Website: home-depot
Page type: orders-overview
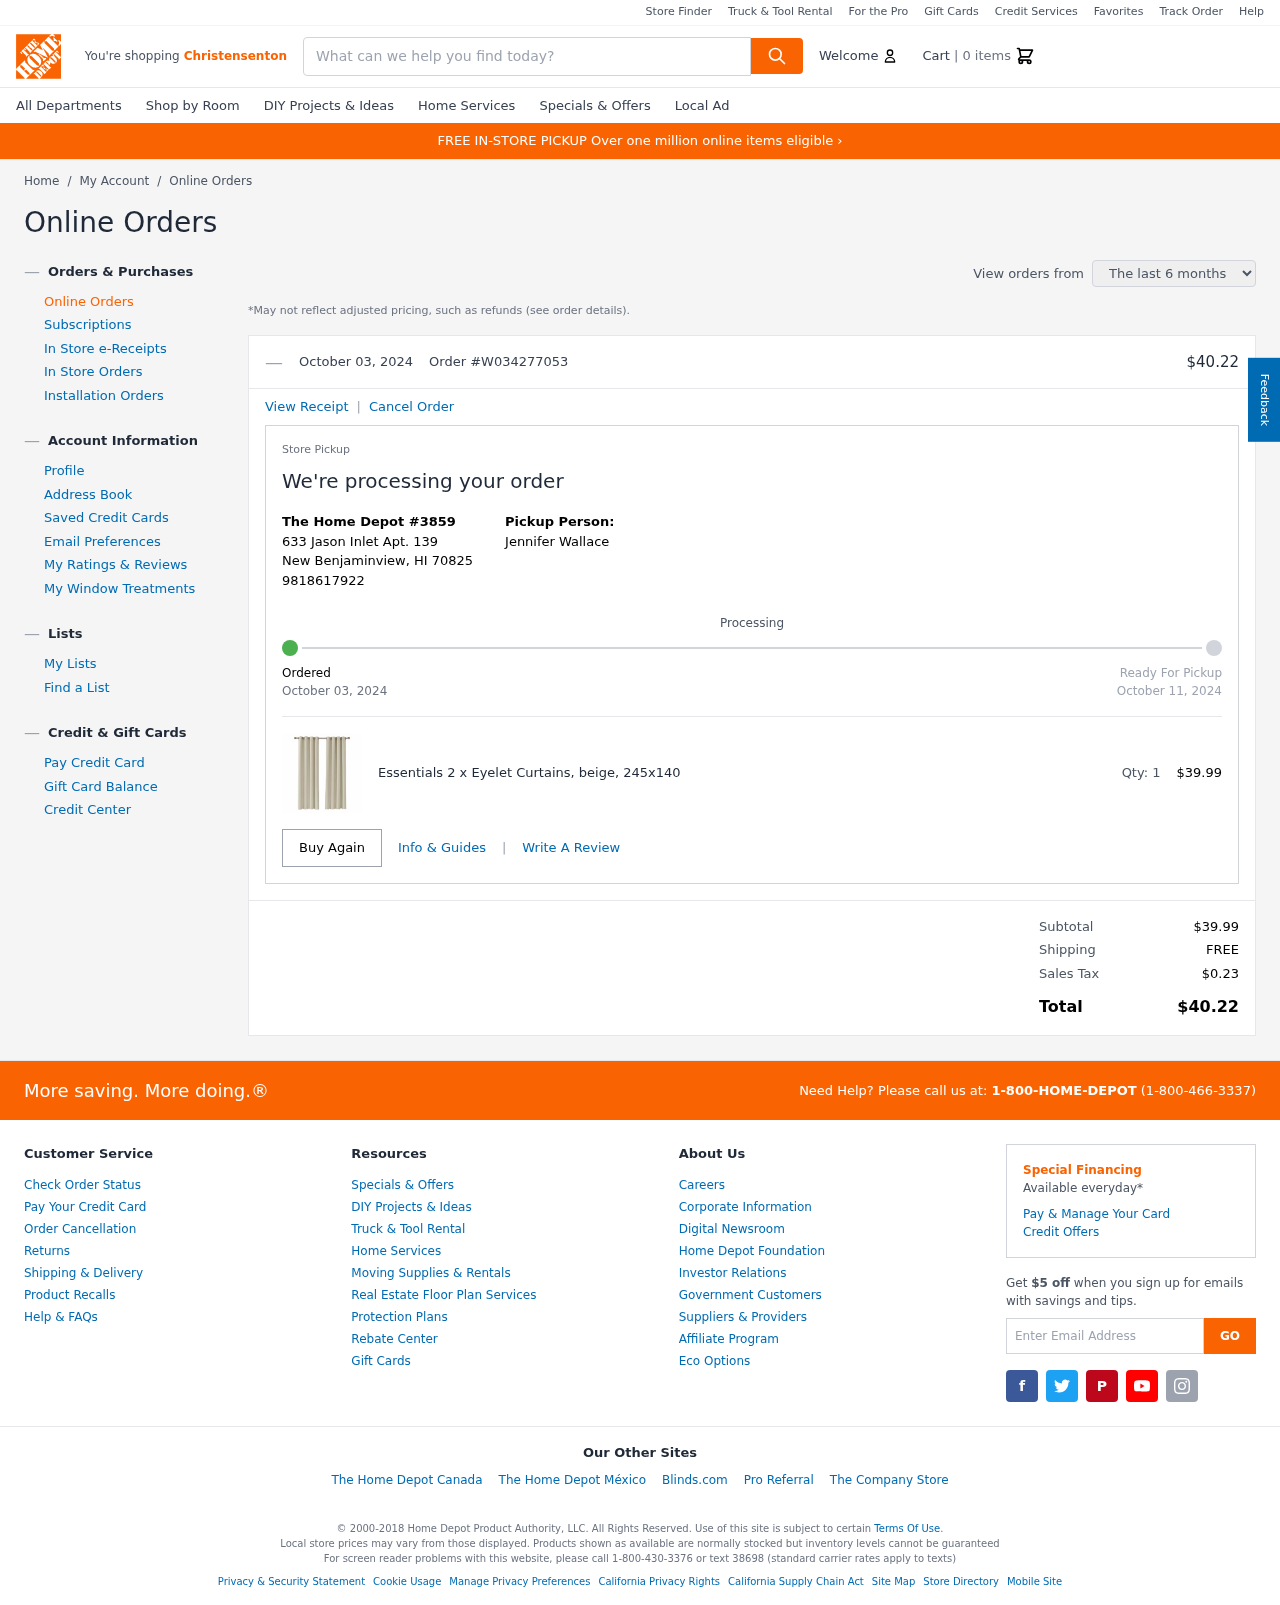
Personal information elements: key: PII_CITY
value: Christensenton
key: PII_FULLNAME
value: Jennifer Wallace
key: PII_LOCATION1_CITY_STATE_ZIP
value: New Benjaminview, HI 70825
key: PII_LOCATION1_STREET
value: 633 Jason Inlet Apt. 139
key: PII_PHONE
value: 9818617922
Product elements: key: PRODUCT1_NAME
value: Essentials 2 x Eyelet Curtains, beige, 245x140
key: PRODUCT1_PRICE
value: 39.99
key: PRODUCT1_QUANTITY
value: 1
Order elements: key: ORDER_NUM_ITEMS
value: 0
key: ORDER_DATE
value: October 03, 2024
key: ORDER_ID
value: W034277053
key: ORDER_TOTAL
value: $40.22
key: ORDER_DELIVERY_DATE
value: October 11, 2024
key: ORDER_SUBTOTAL
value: $39.99
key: ORDER_SHIPPING_COST
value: FREE
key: ORDER_TAX
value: $0.23
Search elements: key: HEADER_SEARCH
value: What can we help you find today?